Question: I'm using angular.js and serving bootstrap for my front-end. I'm laying out labels with the following code:
'''
<div class="some_labels">
<label>
{{main.text}}
<span class="label label-default" ng-repeat="label in main.labels">
{{label}}
</span>
</label>
</div>
'''
The result looks like the following:

How do I space the labels a few pixels apart from each other?
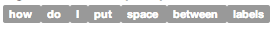
Answer: Set styling for the span element.
'''
<!-- Inline styling -->
<label>
{{main.text}}
<span style="margin-right: 5px;" class="label label-default" ng-repeat="label in main.labels">
{{label}}
</span>
</label>
'''
Put styling in its own stylesheet.
'''
label span { margin-right: 5px; }
'''